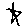
Label: star